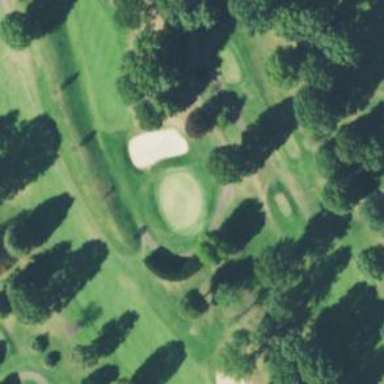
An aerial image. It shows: Path used for both walking and golf.